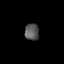
Tissue: lung
Cell type: Epithelial cells
Senescence score: 0.1639
Nuclear area (px): 231
Mean DAPI intensity: 88.848